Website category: auto
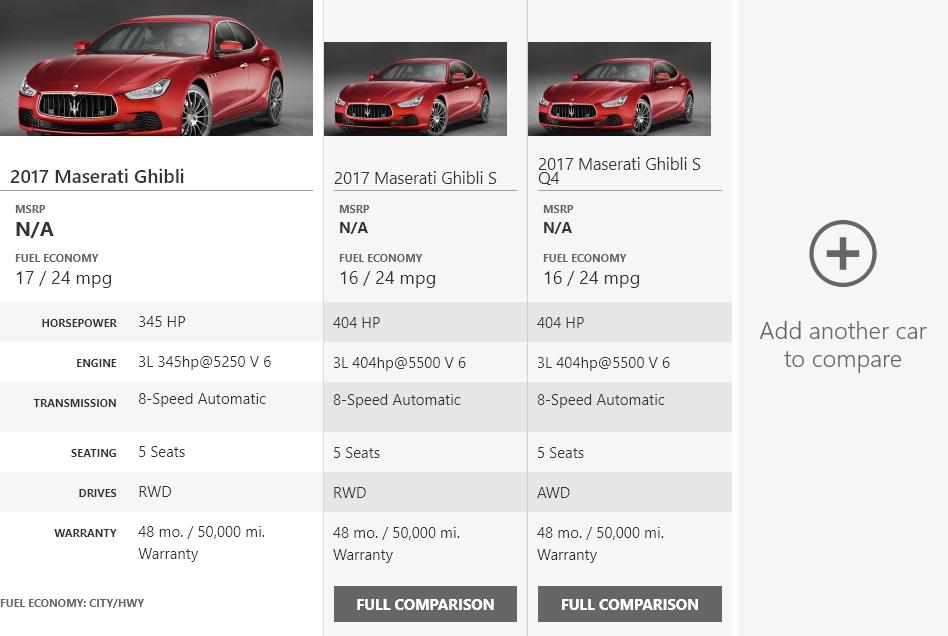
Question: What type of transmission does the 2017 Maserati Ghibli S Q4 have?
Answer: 8-Speed Automatic

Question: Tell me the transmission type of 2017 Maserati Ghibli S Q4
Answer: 8-Speed Automatic

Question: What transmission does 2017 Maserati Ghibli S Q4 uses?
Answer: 8-Speed Automatic

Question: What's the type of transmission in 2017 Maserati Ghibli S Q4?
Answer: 8-Speed Automatic

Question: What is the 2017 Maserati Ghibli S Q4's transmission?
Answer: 8-Speed Automatic

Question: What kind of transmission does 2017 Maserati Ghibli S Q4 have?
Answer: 8-Speed Automatic

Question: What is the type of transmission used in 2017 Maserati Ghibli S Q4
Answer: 8-Speed Automatic

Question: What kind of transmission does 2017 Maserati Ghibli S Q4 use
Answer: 8-Speed Automatic

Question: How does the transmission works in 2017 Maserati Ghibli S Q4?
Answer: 8-Speed Automatic

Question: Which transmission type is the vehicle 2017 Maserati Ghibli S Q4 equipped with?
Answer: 8-Speed Automatic

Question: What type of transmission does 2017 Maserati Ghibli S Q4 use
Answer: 8-Speed Automatic

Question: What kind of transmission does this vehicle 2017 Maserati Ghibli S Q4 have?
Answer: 8-Speed Automatic

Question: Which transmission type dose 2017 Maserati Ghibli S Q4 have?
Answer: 8-Speed Automatic

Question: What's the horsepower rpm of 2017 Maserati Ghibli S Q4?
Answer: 404 HP

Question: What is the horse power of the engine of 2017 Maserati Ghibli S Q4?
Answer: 404 HP

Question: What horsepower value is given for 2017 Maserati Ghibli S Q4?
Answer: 404 HP

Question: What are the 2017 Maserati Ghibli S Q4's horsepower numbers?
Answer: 404 HP

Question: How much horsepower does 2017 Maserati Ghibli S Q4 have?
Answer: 404 HP

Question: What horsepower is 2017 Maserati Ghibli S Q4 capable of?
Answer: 404 HP

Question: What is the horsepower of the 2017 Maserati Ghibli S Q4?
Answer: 404 HP

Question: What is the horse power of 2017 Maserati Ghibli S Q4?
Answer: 404 HP

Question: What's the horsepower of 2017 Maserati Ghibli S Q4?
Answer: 404 HP

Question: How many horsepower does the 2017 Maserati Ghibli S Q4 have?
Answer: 404 HP

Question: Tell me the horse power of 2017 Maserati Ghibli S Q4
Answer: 404 HP

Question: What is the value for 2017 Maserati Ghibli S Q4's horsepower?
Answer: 404 HP

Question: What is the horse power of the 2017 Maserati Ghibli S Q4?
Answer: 404 HP

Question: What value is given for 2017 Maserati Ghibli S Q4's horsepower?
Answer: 404 HP

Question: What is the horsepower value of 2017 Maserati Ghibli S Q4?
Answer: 404 HP

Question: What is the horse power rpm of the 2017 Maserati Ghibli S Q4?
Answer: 404 HP

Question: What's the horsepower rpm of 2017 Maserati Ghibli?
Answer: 345 HP

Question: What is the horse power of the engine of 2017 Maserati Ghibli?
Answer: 345 HP

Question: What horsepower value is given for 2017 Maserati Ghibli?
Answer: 345 HP

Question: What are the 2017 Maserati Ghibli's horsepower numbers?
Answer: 345 HP

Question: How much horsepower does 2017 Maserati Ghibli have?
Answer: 345 HP

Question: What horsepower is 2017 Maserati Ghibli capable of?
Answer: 345 HP

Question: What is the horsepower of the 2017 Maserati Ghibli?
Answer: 345 HP

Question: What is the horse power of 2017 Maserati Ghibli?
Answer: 345 HP

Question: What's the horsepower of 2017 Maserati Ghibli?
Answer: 345 HP

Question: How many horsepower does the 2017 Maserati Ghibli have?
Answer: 345 HP

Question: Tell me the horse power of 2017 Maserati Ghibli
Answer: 345 HP

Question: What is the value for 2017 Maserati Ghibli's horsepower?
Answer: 345 HP

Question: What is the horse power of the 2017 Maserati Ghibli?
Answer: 345 HP

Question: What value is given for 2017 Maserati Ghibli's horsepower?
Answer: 345 HP

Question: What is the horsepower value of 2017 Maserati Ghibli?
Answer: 345 HP

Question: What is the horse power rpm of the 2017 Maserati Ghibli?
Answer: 345 HP

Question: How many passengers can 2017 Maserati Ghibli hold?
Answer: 5 Seats

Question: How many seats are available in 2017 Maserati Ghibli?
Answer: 5 Seats

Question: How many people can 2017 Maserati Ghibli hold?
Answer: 5 Seats

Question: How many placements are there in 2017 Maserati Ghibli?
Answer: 5 Seats

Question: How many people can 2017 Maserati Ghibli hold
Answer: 5 Seats

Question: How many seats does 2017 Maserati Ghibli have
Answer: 5 Seats

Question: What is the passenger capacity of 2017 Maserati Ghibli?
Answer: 5 Seats

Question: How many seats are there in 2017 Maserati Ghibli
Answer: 5 Seats

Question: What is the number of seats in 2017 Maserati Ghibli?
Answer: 5 Seats

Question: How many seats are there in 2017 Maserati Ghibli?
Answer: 5 Seats

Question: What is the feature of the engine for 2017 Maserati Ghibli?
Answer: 3L 345hp@5250 V 6

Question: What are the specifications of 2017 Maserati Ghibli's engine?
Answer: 3L 345hp@5250 V 6

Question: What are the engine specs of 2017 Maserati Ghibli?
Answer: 3L 345hp@5250 V 6

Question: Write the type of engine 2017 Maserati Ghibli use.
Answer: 3L 345hp@5250 V 6

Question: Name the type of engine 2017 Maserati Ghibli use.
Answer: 3L 345hp@5250 V 6

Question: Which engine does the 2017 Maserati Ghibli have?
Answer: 3L 345hp@5250 V 6

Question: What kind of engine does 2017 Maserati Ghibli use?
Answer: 3L 345hp@5250 V 6

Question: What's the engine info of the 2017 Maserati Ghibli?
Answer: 3L 345hp@5250 V 6

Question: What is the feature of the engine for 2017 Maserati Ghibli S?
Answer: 3L 404hp@5500 V 6